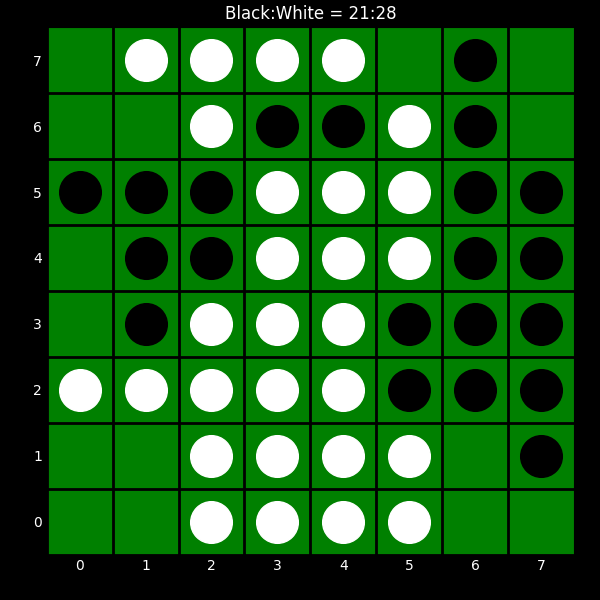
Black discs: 21
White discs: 28